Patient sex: M
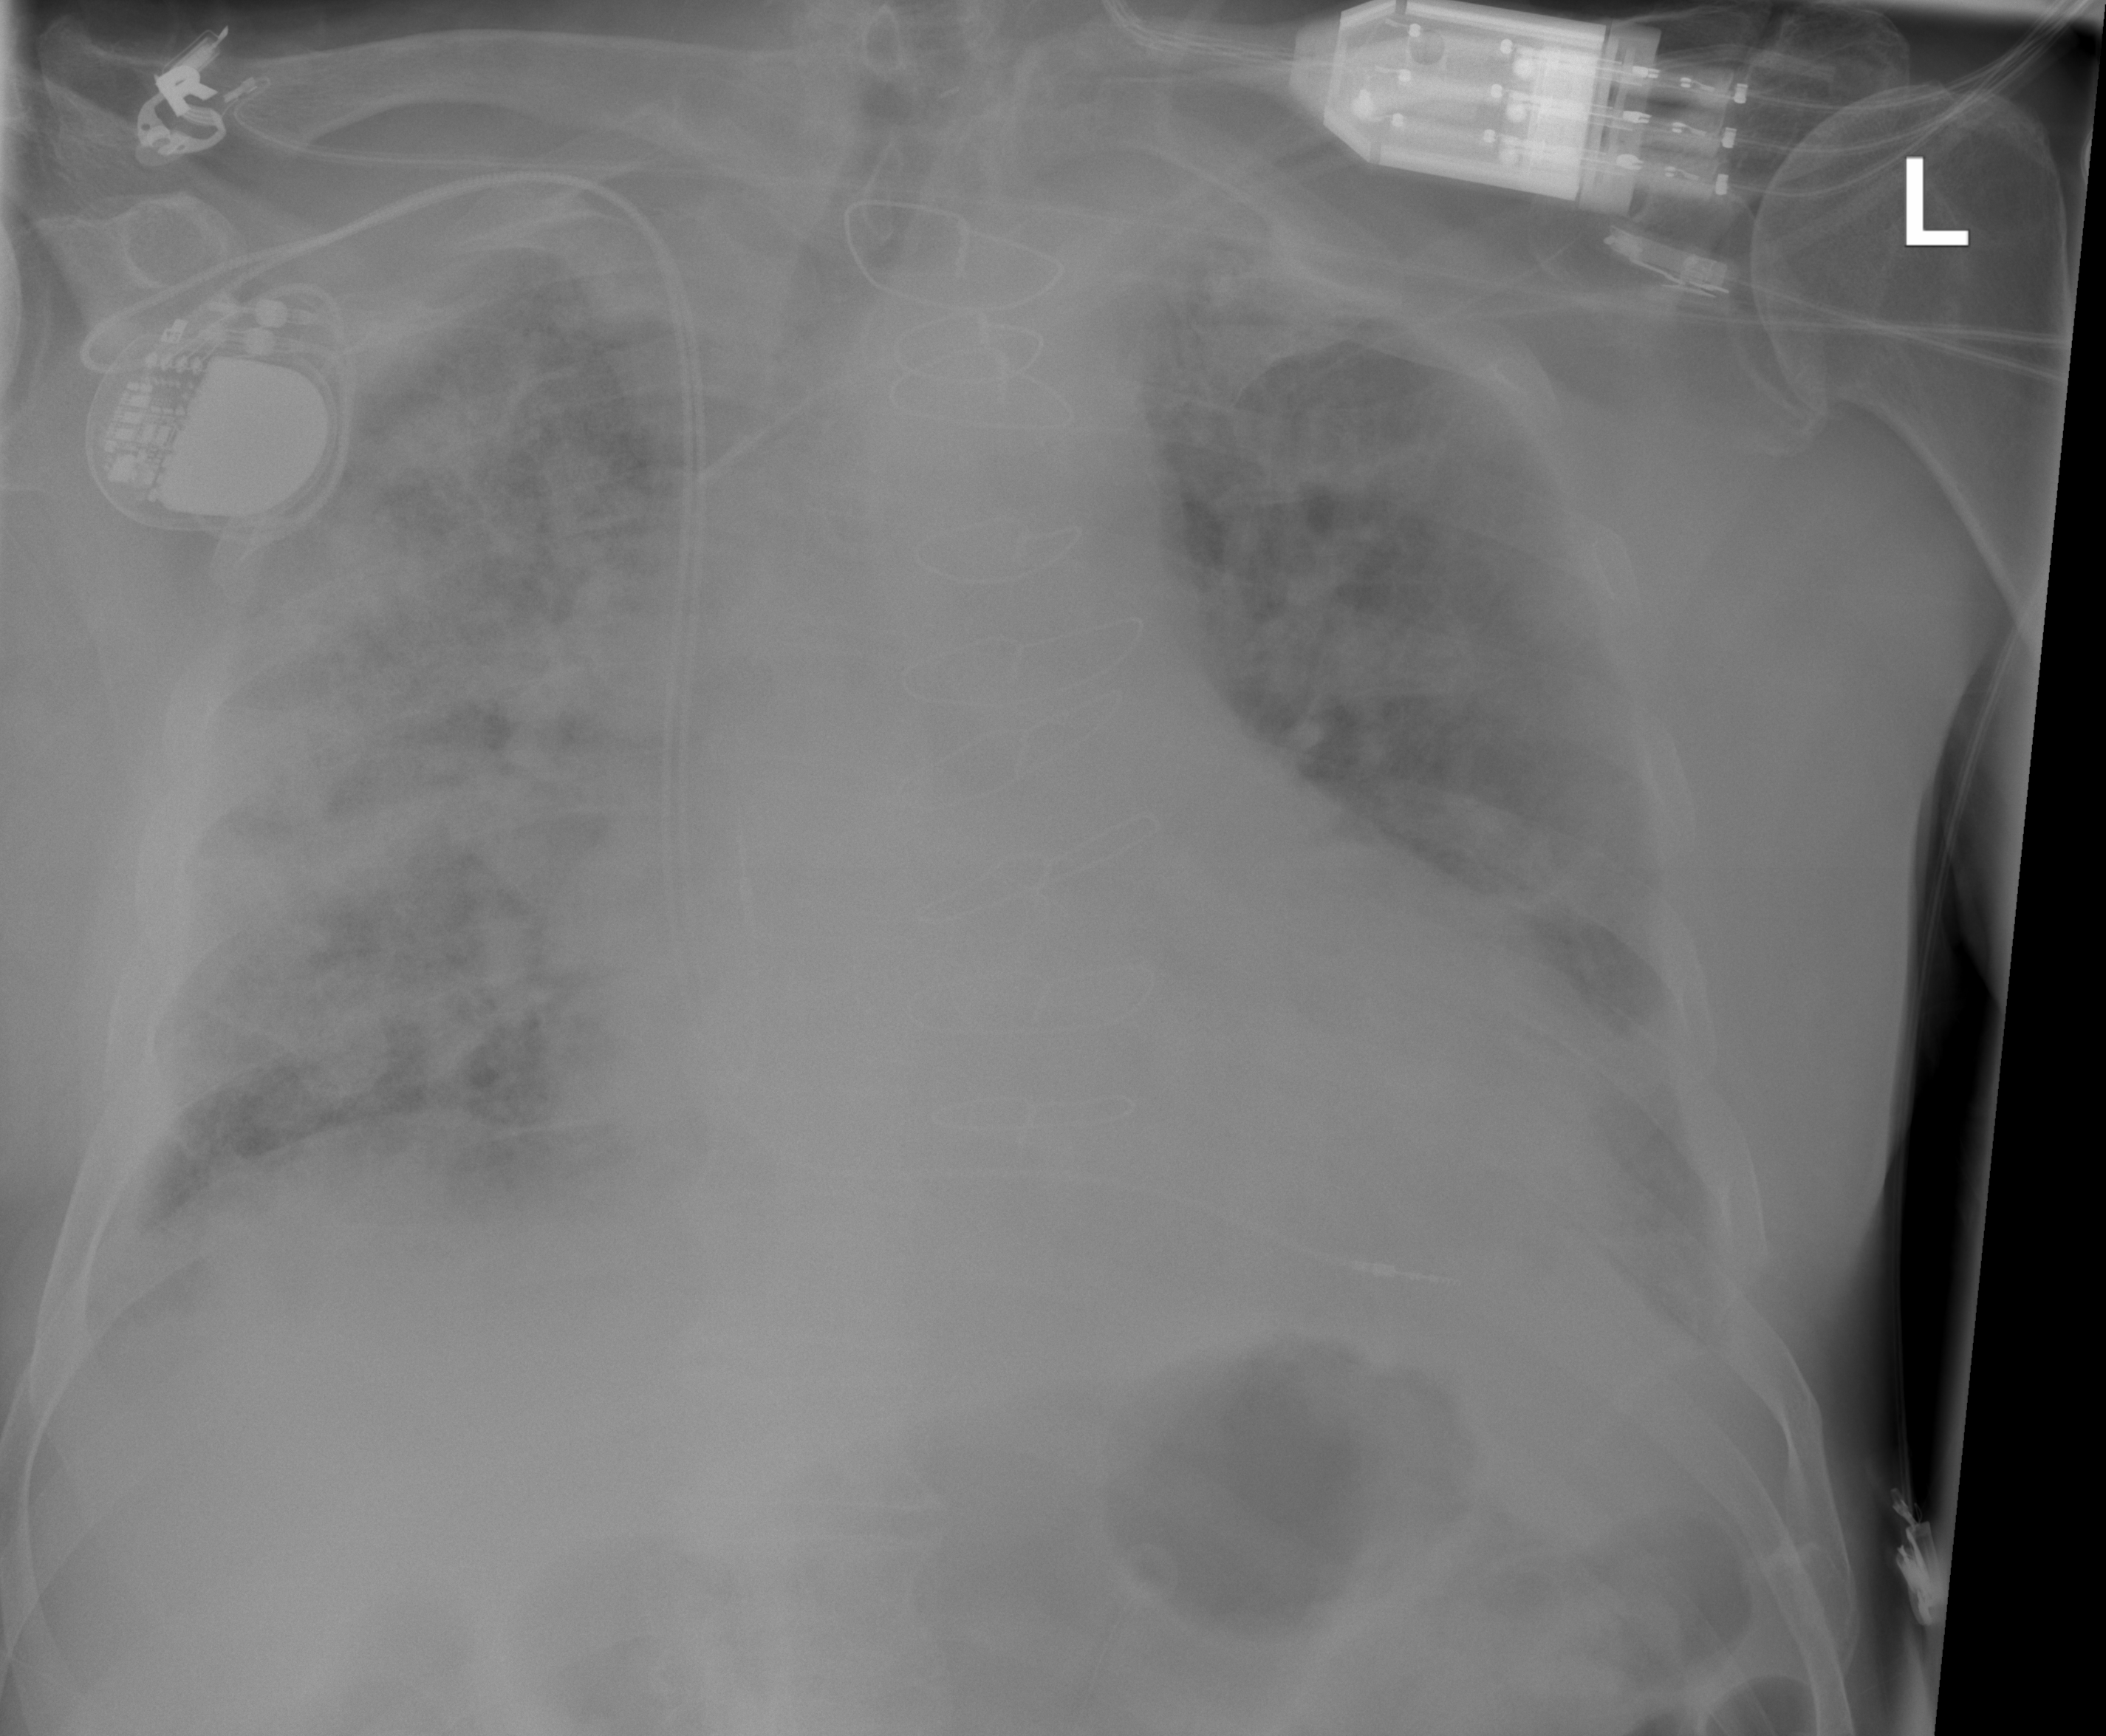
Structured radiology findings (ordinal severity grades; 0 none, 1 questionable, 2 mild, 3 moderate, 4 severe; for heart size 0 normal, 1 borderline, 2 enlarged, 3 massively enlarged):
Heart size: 2
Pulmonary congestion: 3
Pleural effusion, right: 2
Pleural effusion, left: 2
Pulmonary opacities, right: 4
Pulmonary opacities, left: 3
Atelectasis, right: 3
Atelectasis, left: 3